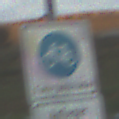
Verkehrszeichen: BeginnFahrradstrasse
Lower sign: PersonengruppenFrei2
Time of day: SunriseSunset
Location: Outdoor (RoadRail)
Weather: PartlyCloudy
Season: NotSpecified
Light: Natural